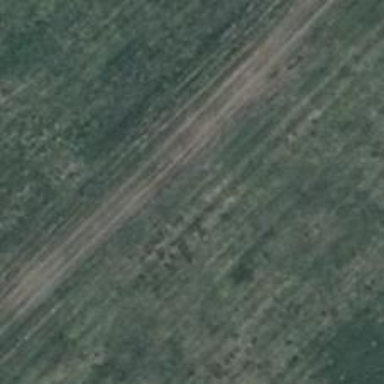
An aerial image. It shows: Grass track with grade5 track type.